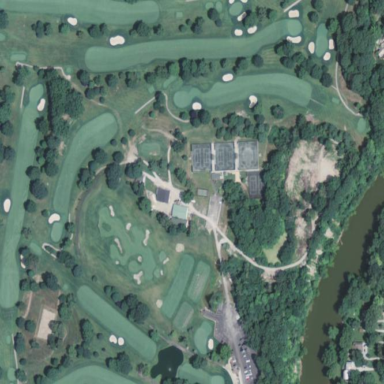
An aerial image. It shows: Golf course.